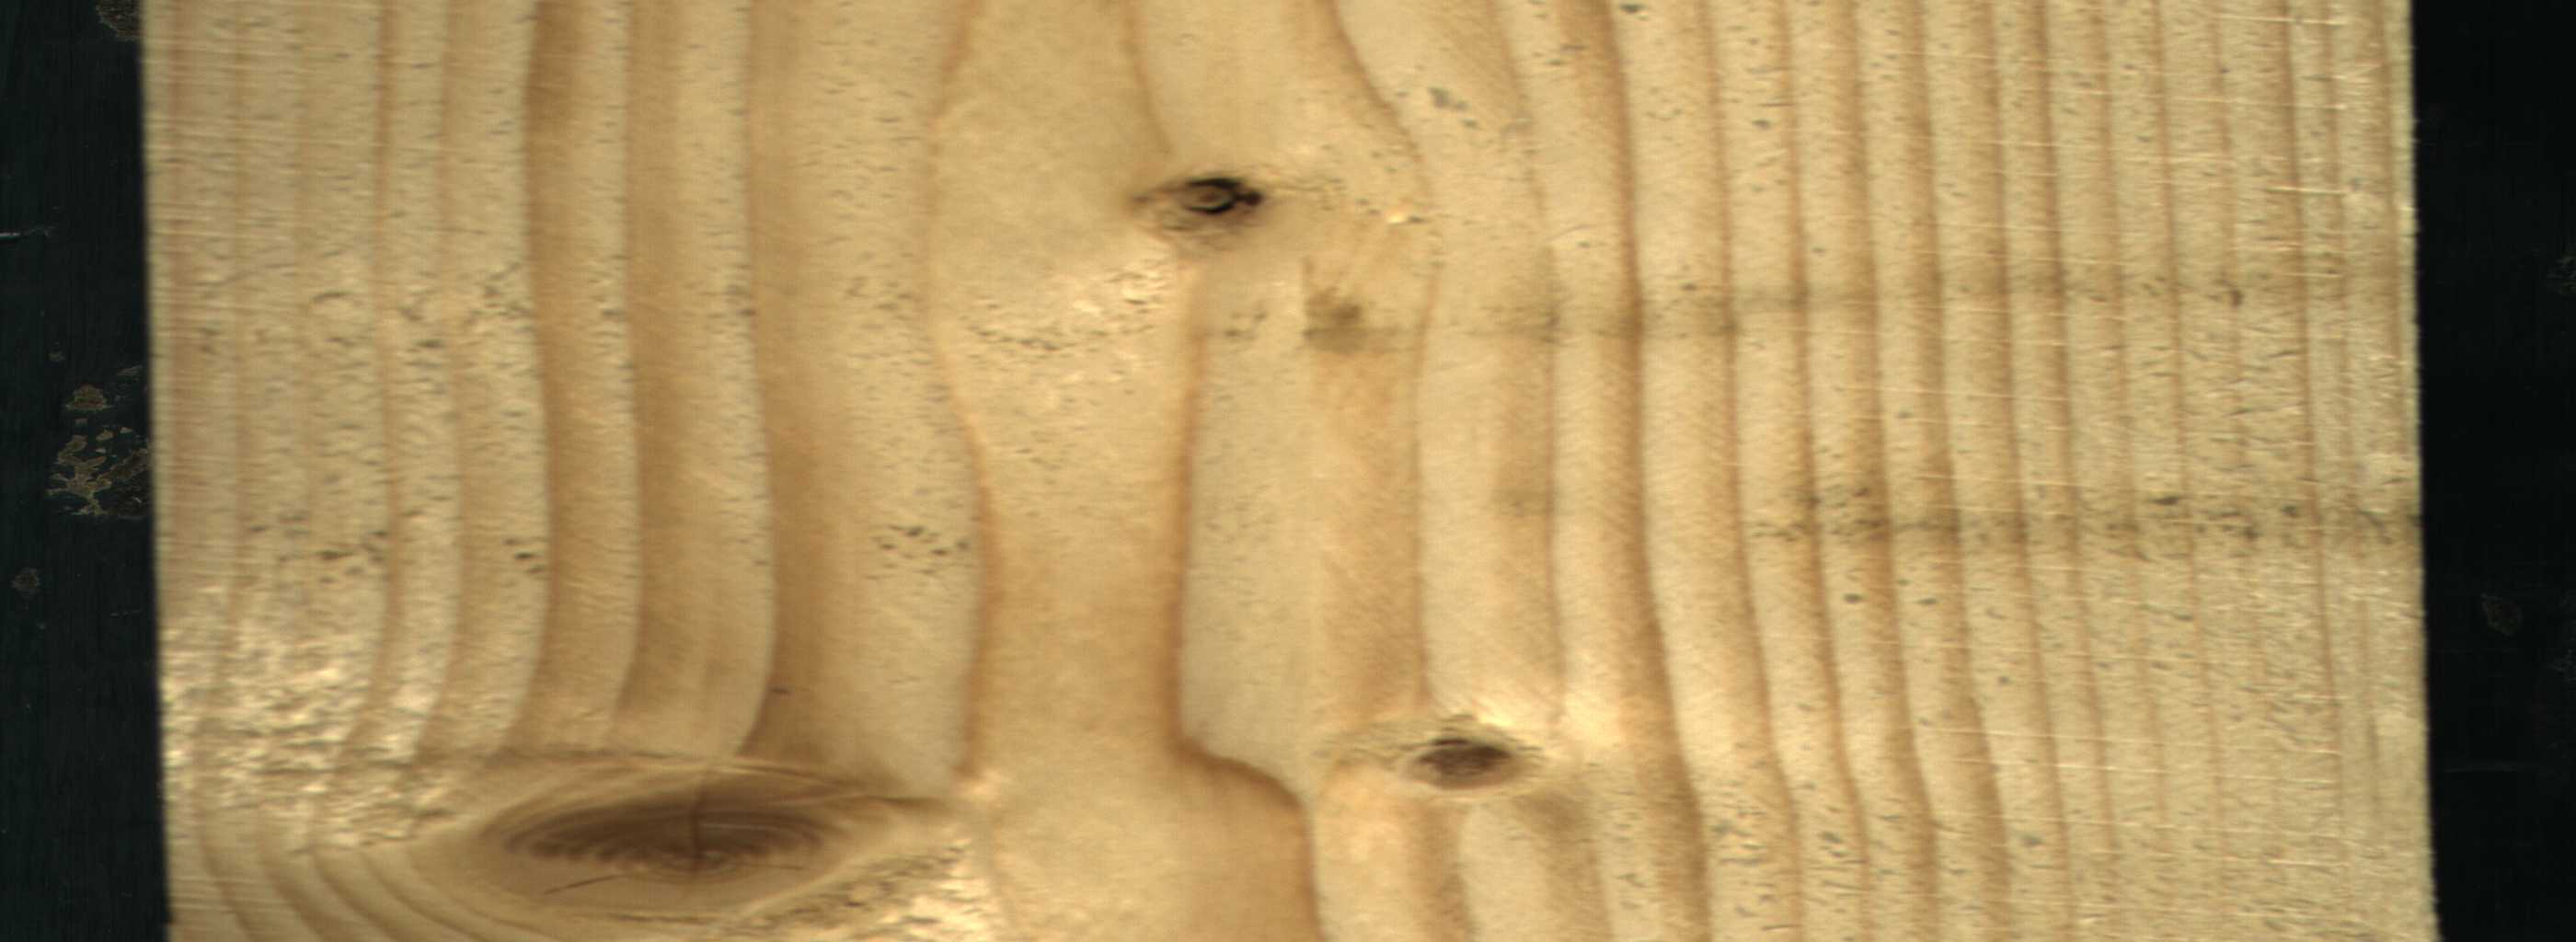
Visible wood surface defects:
knot_with_crack
Dead_Knot
Dead_Knot